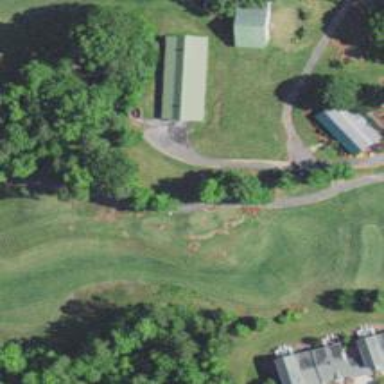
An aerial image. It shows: Path for both roads and golfers.